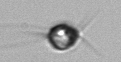
Label: Acanthoica_quattrospina